Question:
From the above sample data, i want to write a query that will return SalesAmount as 0.0 if ExpRow value = 1 and return ExpenseAmount as 0.0 if ExpRow value = 2
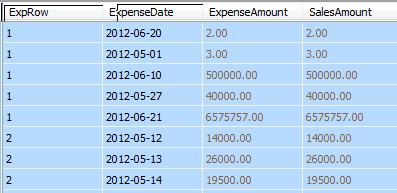
Answer: Not sure if this is exactly what you are after but...
'''
SELECT CASE([ExpRow]) WHEN 1 THEN 0 ELSE SalesAmount END AS 'SalesAmount',
CASE([ExpRow]) WHEN 2 THEN 0 ELSE ExpenseAmount END AS 'ExpenseAmount'
FROM [YOUR_TABLE]
'''